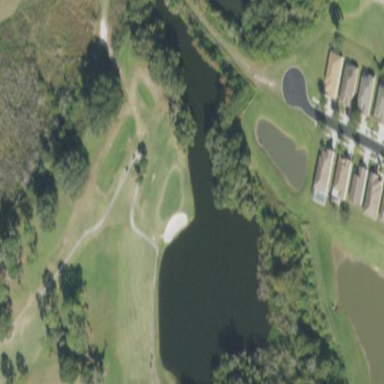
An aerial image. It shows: Water hazard on golf course.